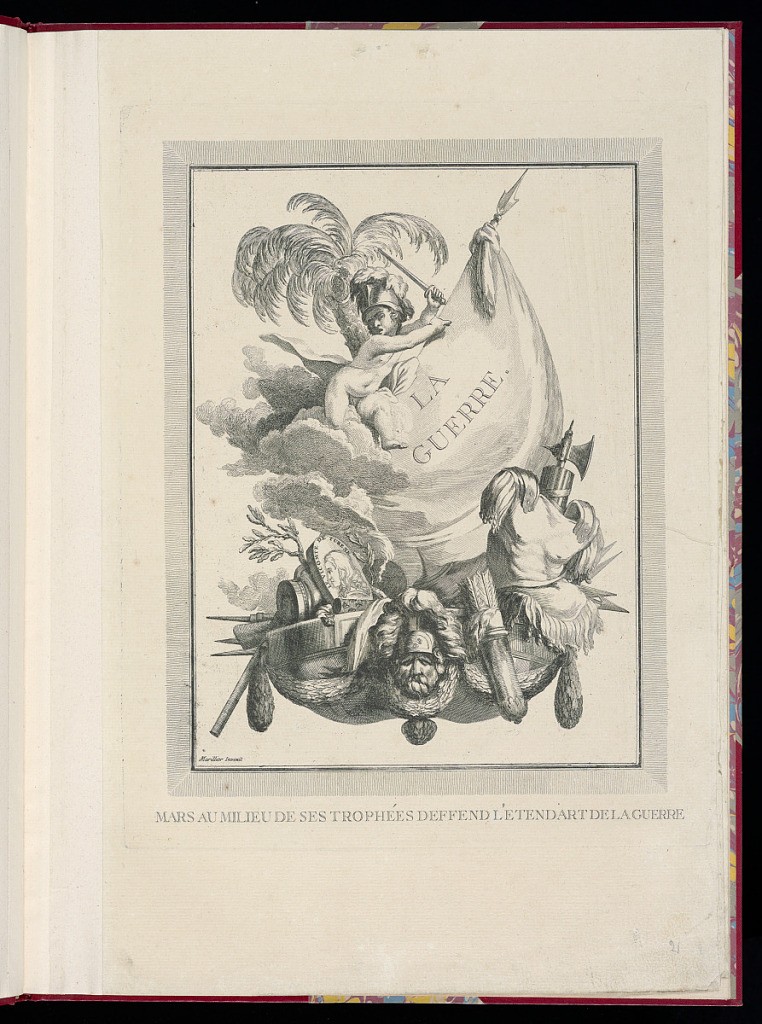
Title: LA GUERRE
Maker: Clément Pierre Marillier, French, 1740 – 1808
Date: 1759–80
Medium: Etching and engraving on laid paper
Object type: Print
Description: Allegorical vignette representing war from a series of twelve (including title page). The title is lettered in the center on a piece of fabric tied to a spear, framed by a palm tree, clouds, and a putto holding a sword and wearing a helmet. Below, the hull of a ship is decorated with a mask, festoons of laurel leaves, and a quiver of arrows. Within the hull, there are arms and armor, an oval portrait of the Vicomte de Turene, and olive branches. Lettering below the vignette and the plate is signed.